Field crop: maize
Growth stage: 2
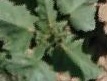
Species: datura